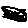
Label: circle